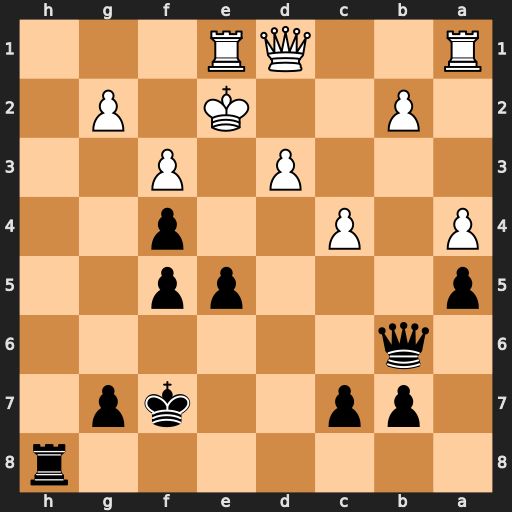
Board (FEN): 7r/1pp2kp1/1q6/p3pp2/P1P2p2/3P1P2/1P2K1P1/R2QR3
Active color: b
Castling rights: -
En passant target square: -
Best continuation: Qe3+ Kf1 Rh1#